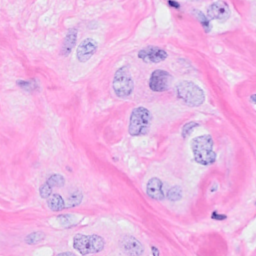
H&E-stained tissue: Breast